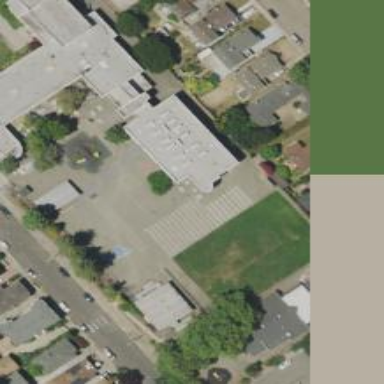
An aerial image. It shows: School.